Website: apple
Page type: order-returns
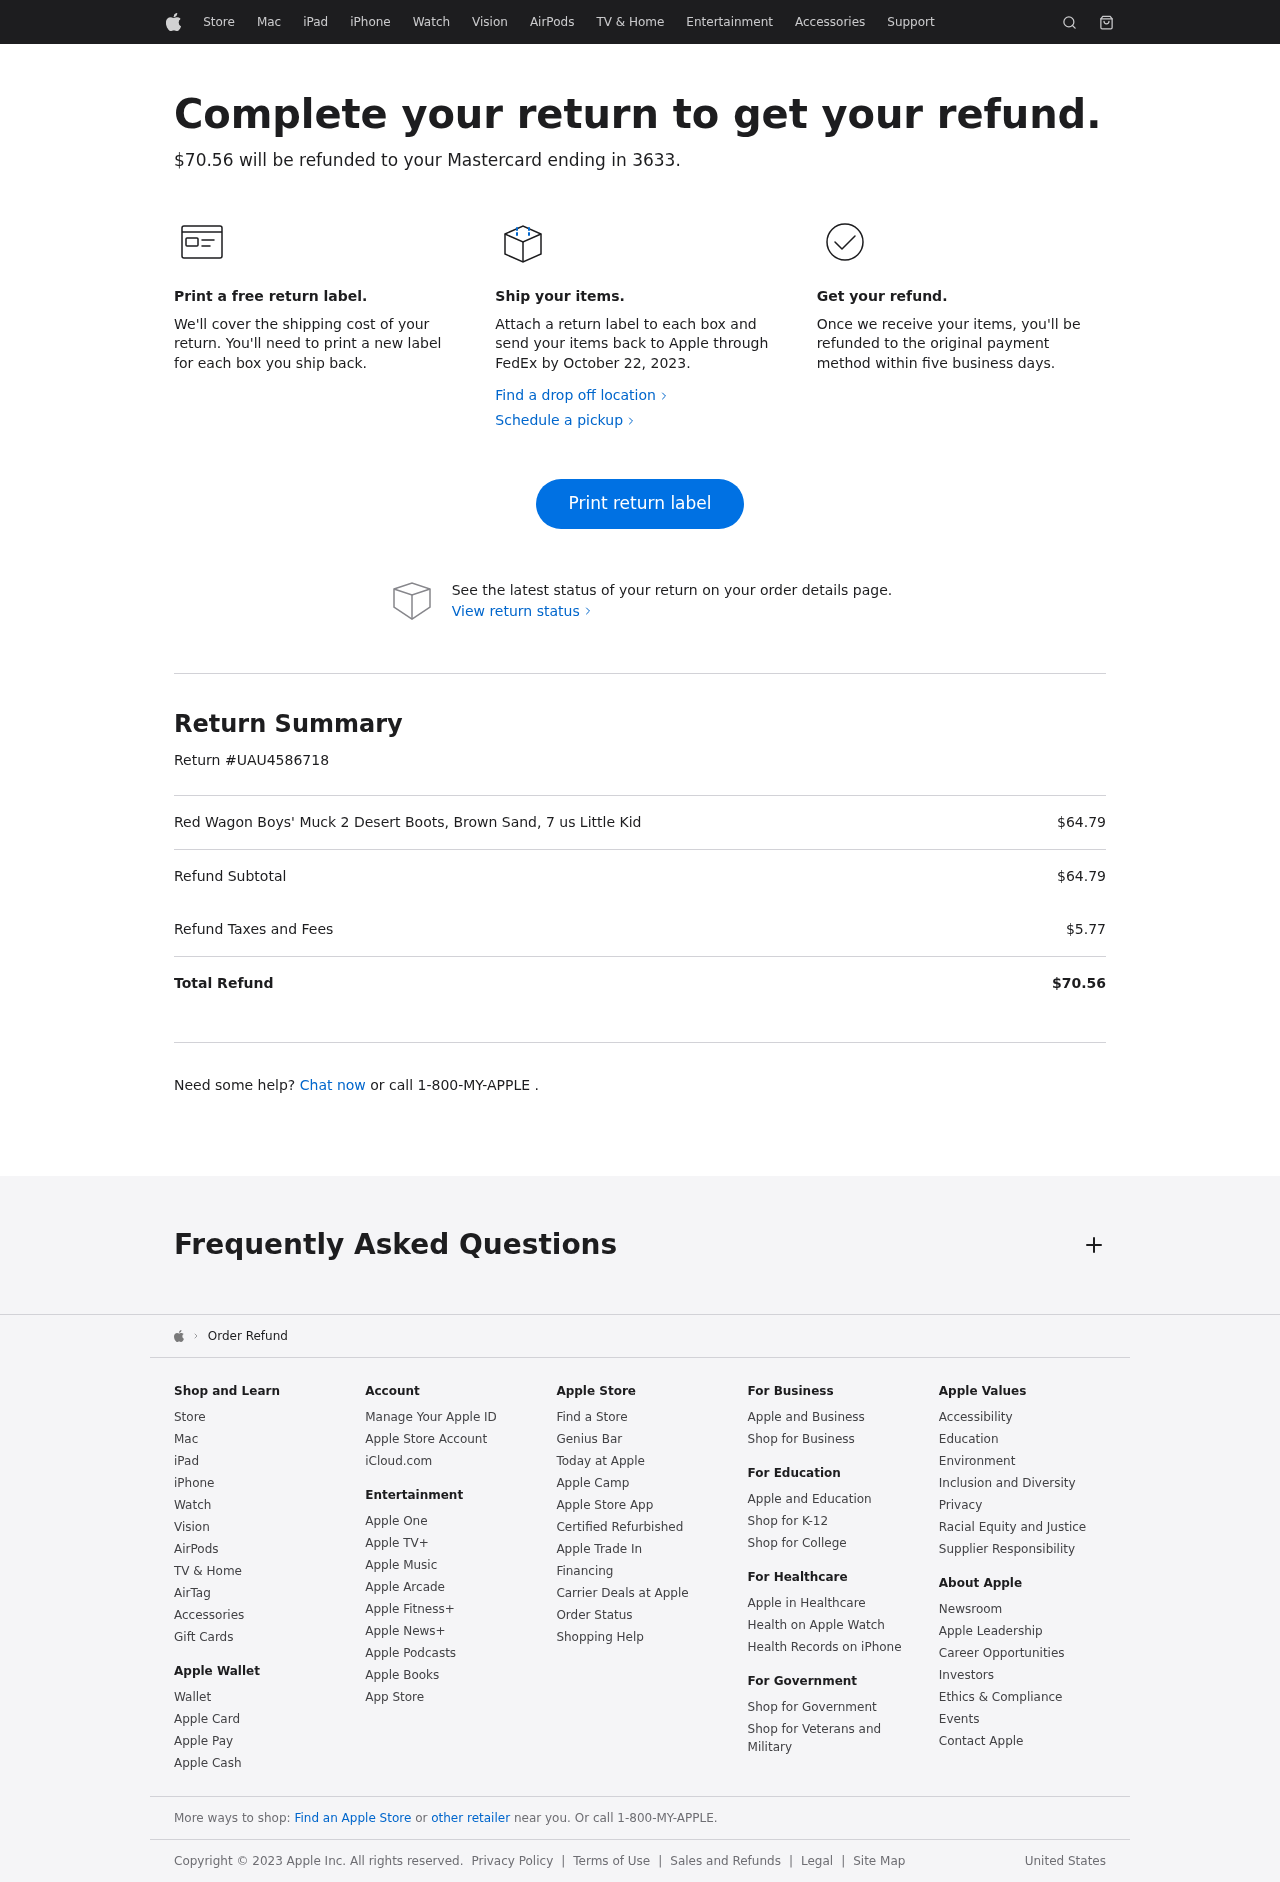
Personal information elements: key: PII_CARD_LAST4
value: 3633
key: PII_CARD_TYPE
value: Mastercard
Product elements: key: PRODUCT1_NAME
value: Red Wagon Boys' Muck 2 Desert Boots, Brown Sand, 7 us Little Kid
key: PRODUCT1_PRICE
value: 64.79
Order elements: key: ORDER_TOTAL
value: $70.56
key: ORDER_RETURN_BY_DATE
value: October 22, 2023
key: ORDER_RETURN_ID
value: UAU4586718
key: ORDER_SUBTOTAL
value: $64.79
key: ORDER_TAX
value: $5.77